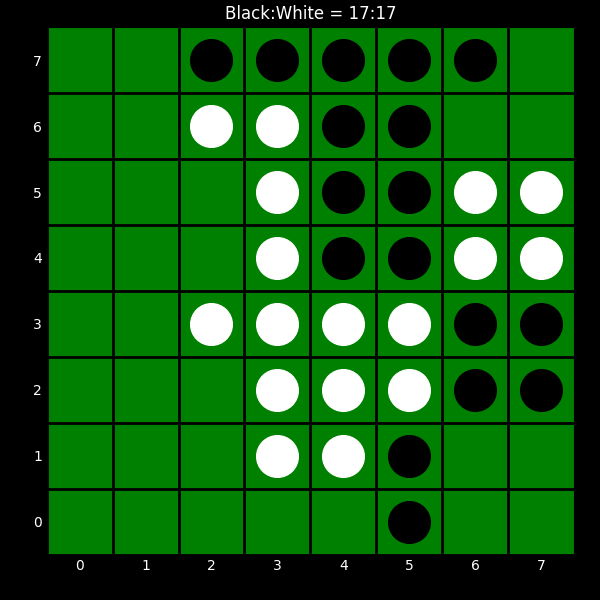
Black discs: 17
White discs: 17